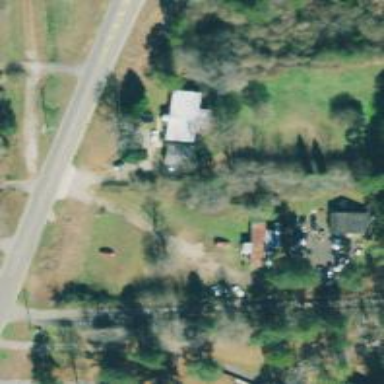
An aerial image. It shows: Driveway leading to service road.